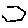
Label: hexagon